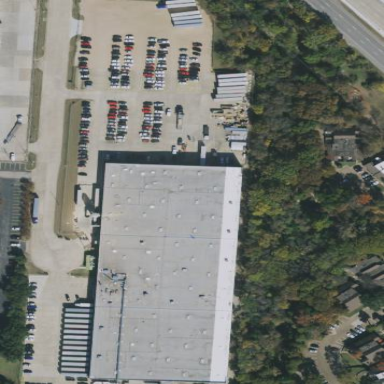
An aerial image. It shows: Warehouse building.